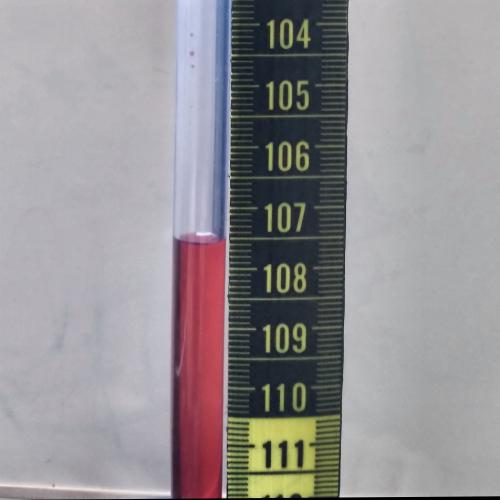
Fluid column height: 107.6 cm